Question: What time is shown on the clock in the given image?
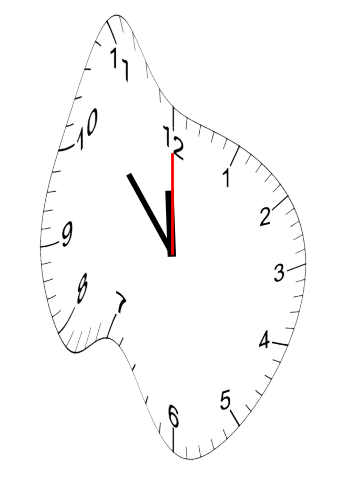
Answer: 11:53:00